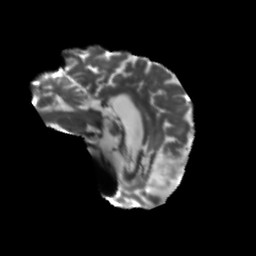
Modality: T2w
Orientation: sagittal
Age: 66
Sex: female
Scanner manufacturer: siemens
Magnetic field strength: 3 T
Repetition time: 5.47 s
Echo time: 0.0854 s